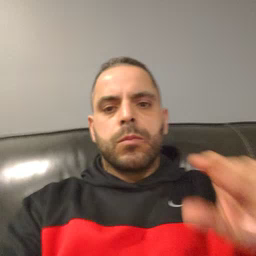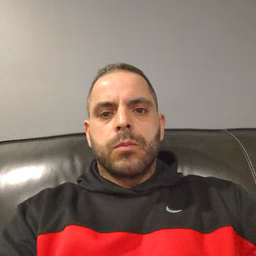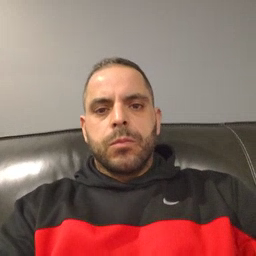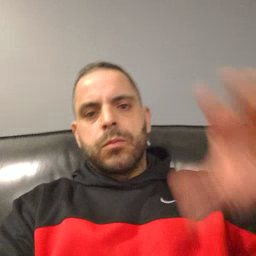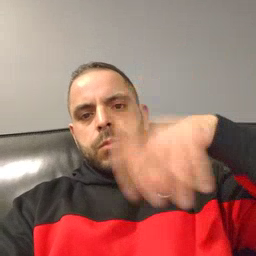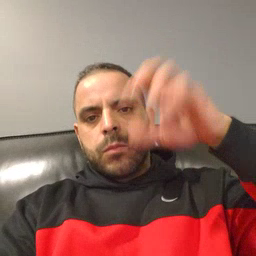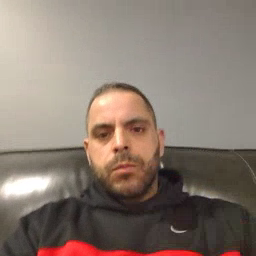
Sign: rain